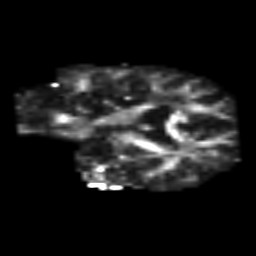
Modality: FA
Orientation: coronal
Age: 51
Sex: female
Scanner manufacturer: siemens
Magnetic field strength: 3 T
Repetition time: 3.2 s
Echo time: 0.081 s